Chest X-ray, AP view. Patient: 25 years old, sex M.
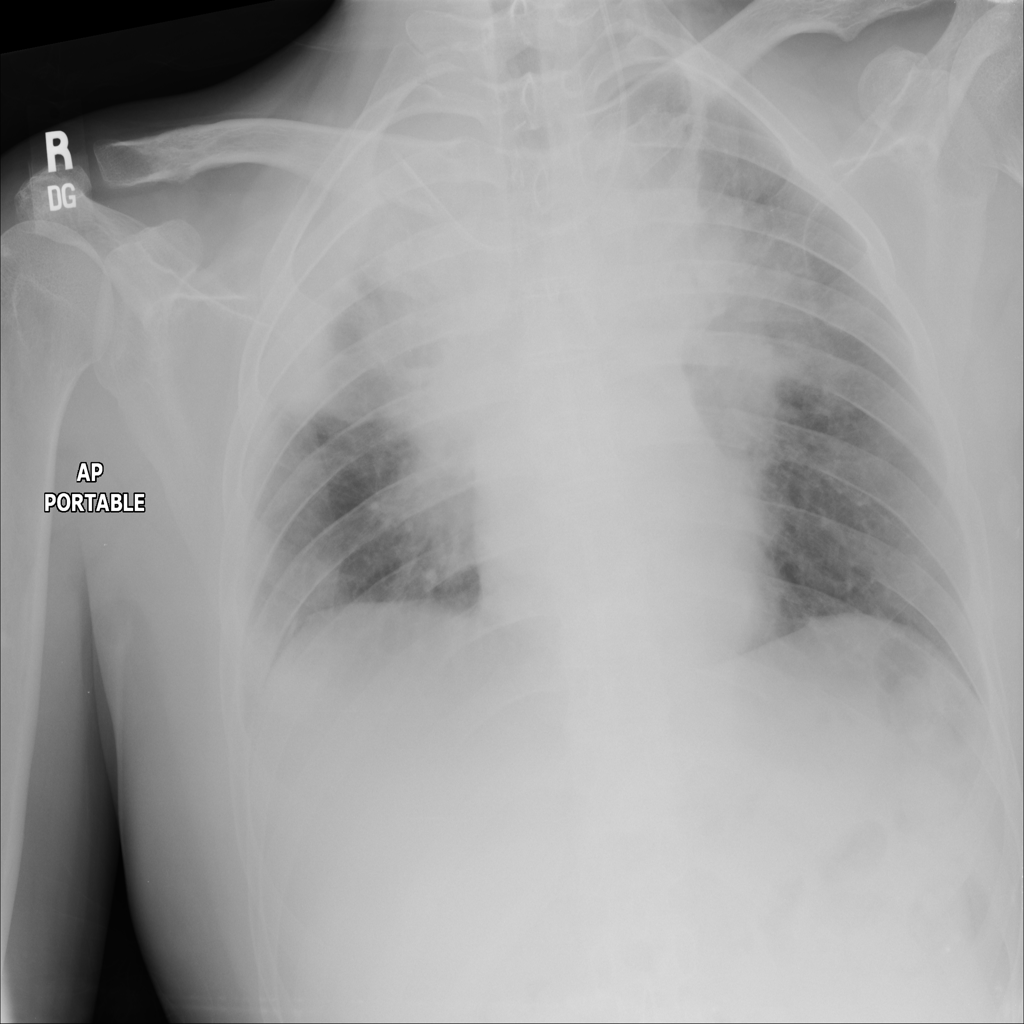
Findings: No Finding